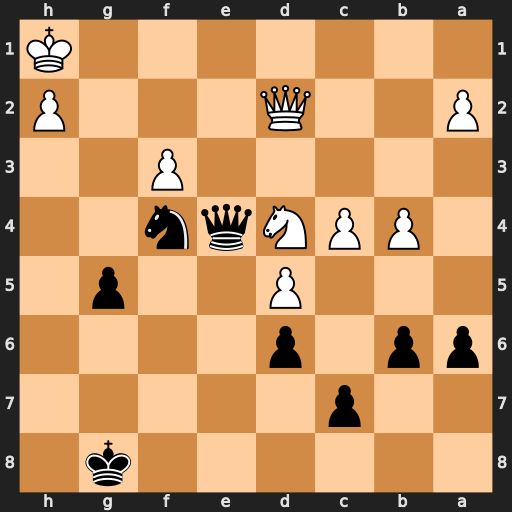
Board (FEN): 6k1/2p5/pp1p4/3P2p1/1PPNqn2/5P2/P2Q3P/7K
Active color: b
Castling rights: -
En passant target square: -
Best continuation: Qb1+ Qe1 Qxe1#